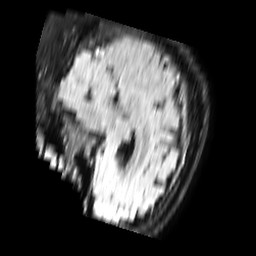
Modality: FLAIR
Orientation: sagittal
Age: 27
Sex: female
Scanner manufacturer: philips
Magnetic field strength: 1.5 T
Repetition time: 6 s
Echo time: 0.1023 s